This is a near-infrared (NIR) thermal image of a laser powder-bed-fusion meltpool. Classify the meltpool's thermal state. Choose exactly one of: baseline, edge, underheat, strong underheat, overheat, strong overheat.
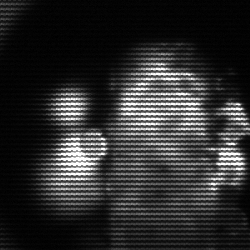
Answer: strong underheat